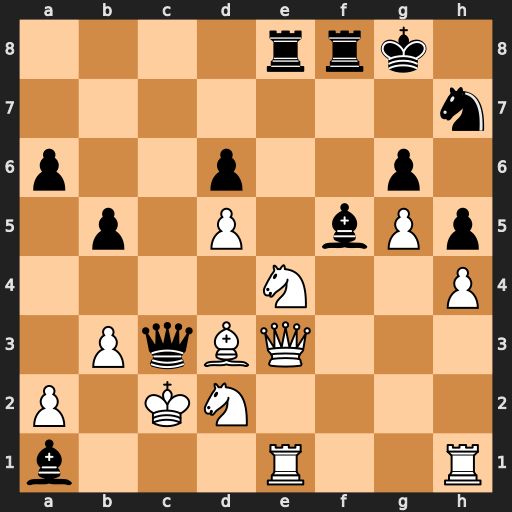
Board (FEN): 4rrk1/7n/p2p2p1/1p1P1bPp/4N2P/1PqBQ3/P1KN4/b3R2R
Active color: w
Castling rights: -
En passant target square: -
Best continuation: Nxc3 Rxe3 Rxe3